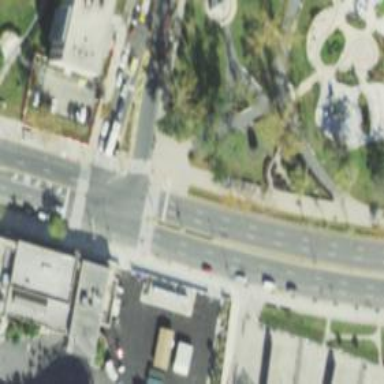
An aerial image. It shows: Secondary road with separate asphalt sidewalks.